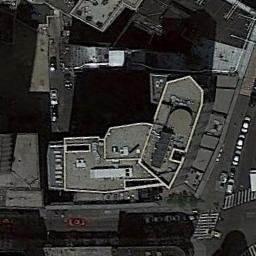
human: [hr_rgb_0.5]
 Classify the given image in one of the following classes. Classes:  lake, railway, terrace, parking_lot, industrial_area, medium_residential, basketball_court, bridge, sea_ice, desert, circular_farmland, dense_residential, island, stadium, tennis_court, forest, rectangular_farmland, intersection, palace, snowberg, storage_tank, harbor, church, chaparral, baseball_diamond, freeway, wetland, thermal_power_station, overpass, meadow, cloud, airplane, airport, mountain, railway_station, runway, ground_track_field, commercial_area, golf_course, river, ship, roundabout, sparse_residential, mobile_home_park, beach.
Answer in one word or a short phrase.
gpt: commercial_area